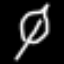
Label: leaf